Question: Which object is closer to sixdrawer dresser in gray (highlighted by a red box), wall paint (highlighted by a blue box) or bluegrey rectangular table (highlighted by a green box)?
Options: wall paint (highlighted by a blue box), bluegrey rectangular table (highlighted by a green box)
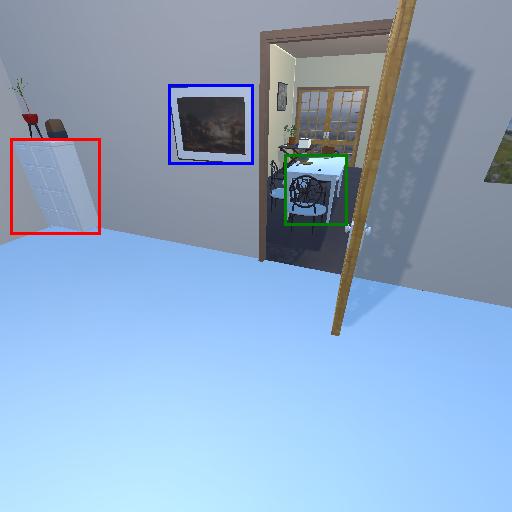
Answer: wall paint (highlighted by a blue box)